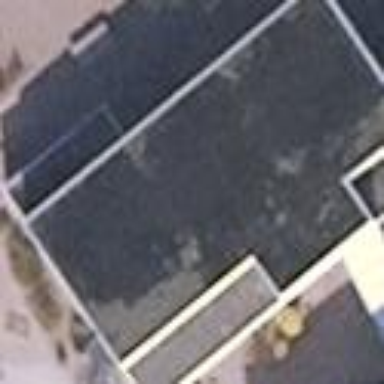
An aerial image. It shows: School building.